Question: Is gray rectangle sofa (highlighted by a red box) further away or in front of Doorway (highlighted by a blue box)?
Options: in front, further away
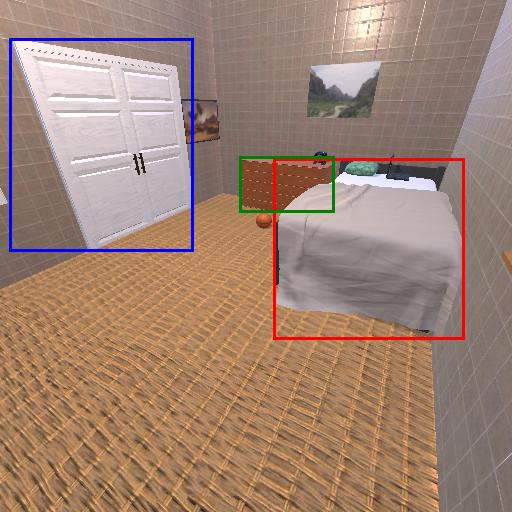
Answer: in front